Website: lowes
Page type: customer-info-address
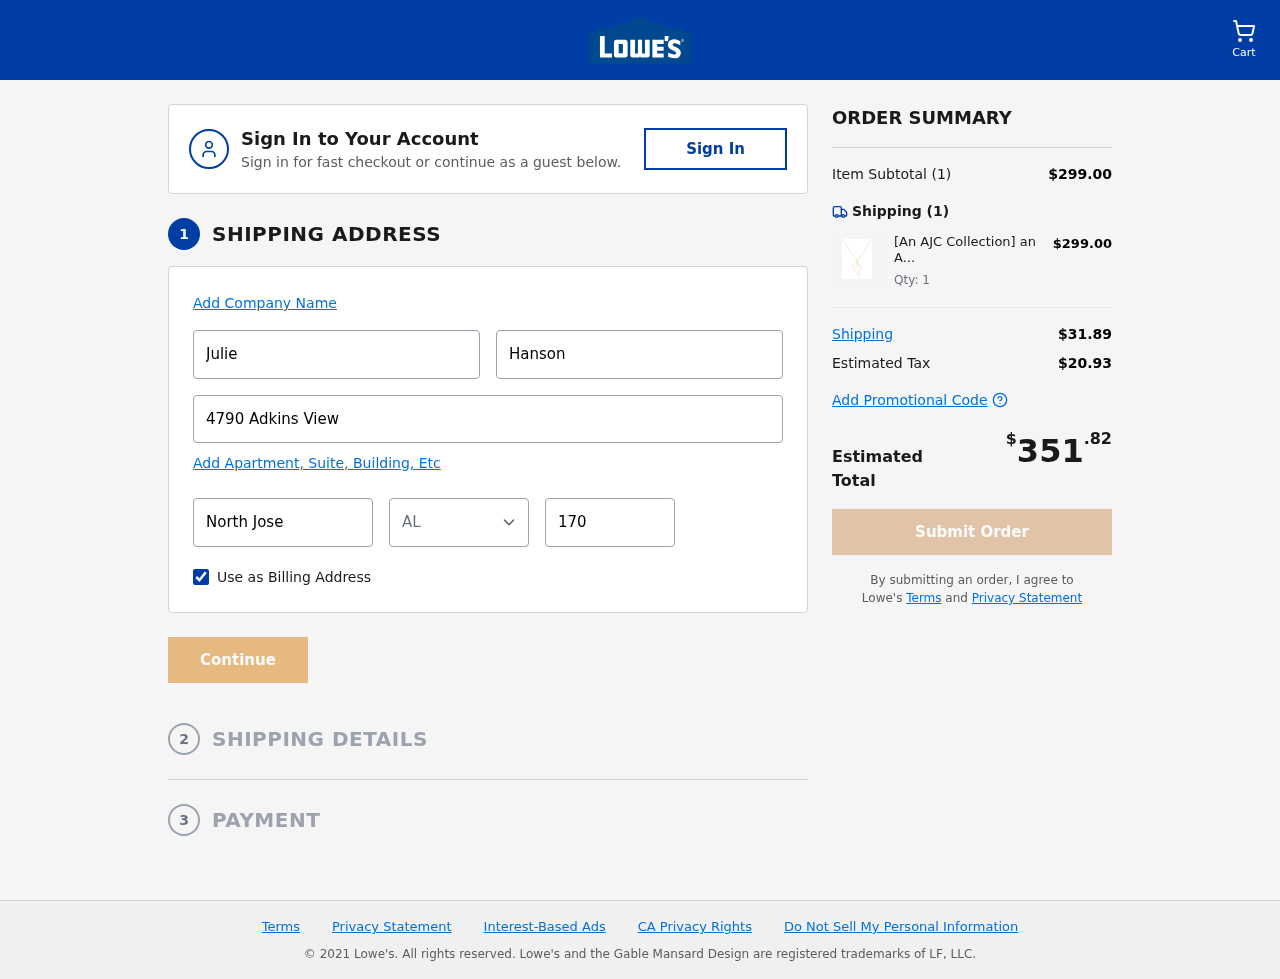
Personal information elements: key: PII_CITY
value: North Jose
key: PII_FIRSTNAME
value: Julie
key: PII_LASTNAME
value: Hanson
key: PII_POSTCODE
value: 17080
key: PII_STATE_ABBR
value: AL
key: PII_STREET
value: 4790 Adkins View
Product elements: key: PRODUCT1_NAME
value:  [An AJC Collection] an AJC Collection K10 iero-go-rudonekotya-munekkuresu 5431 – 0287 – 0015 – 0000
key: PRODUCT1_PRICE
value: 299
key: PRODUCT1_QUANTITY
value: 1
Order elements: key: ORDER_NUM_ITEMS
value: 1
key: ORDER_SUBTOTAL
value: $299.00
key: ORDER_NUM_ITEMS2
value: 1
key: ORDER_SHIPPING_COST
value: $31.89
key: ORDER_TAX
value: $20.93
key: ORDER_TOTAL
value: $351.82